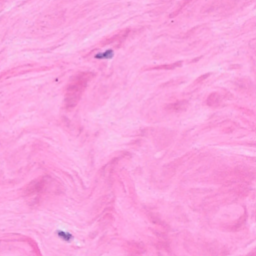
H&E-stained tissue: Breast